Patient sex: M
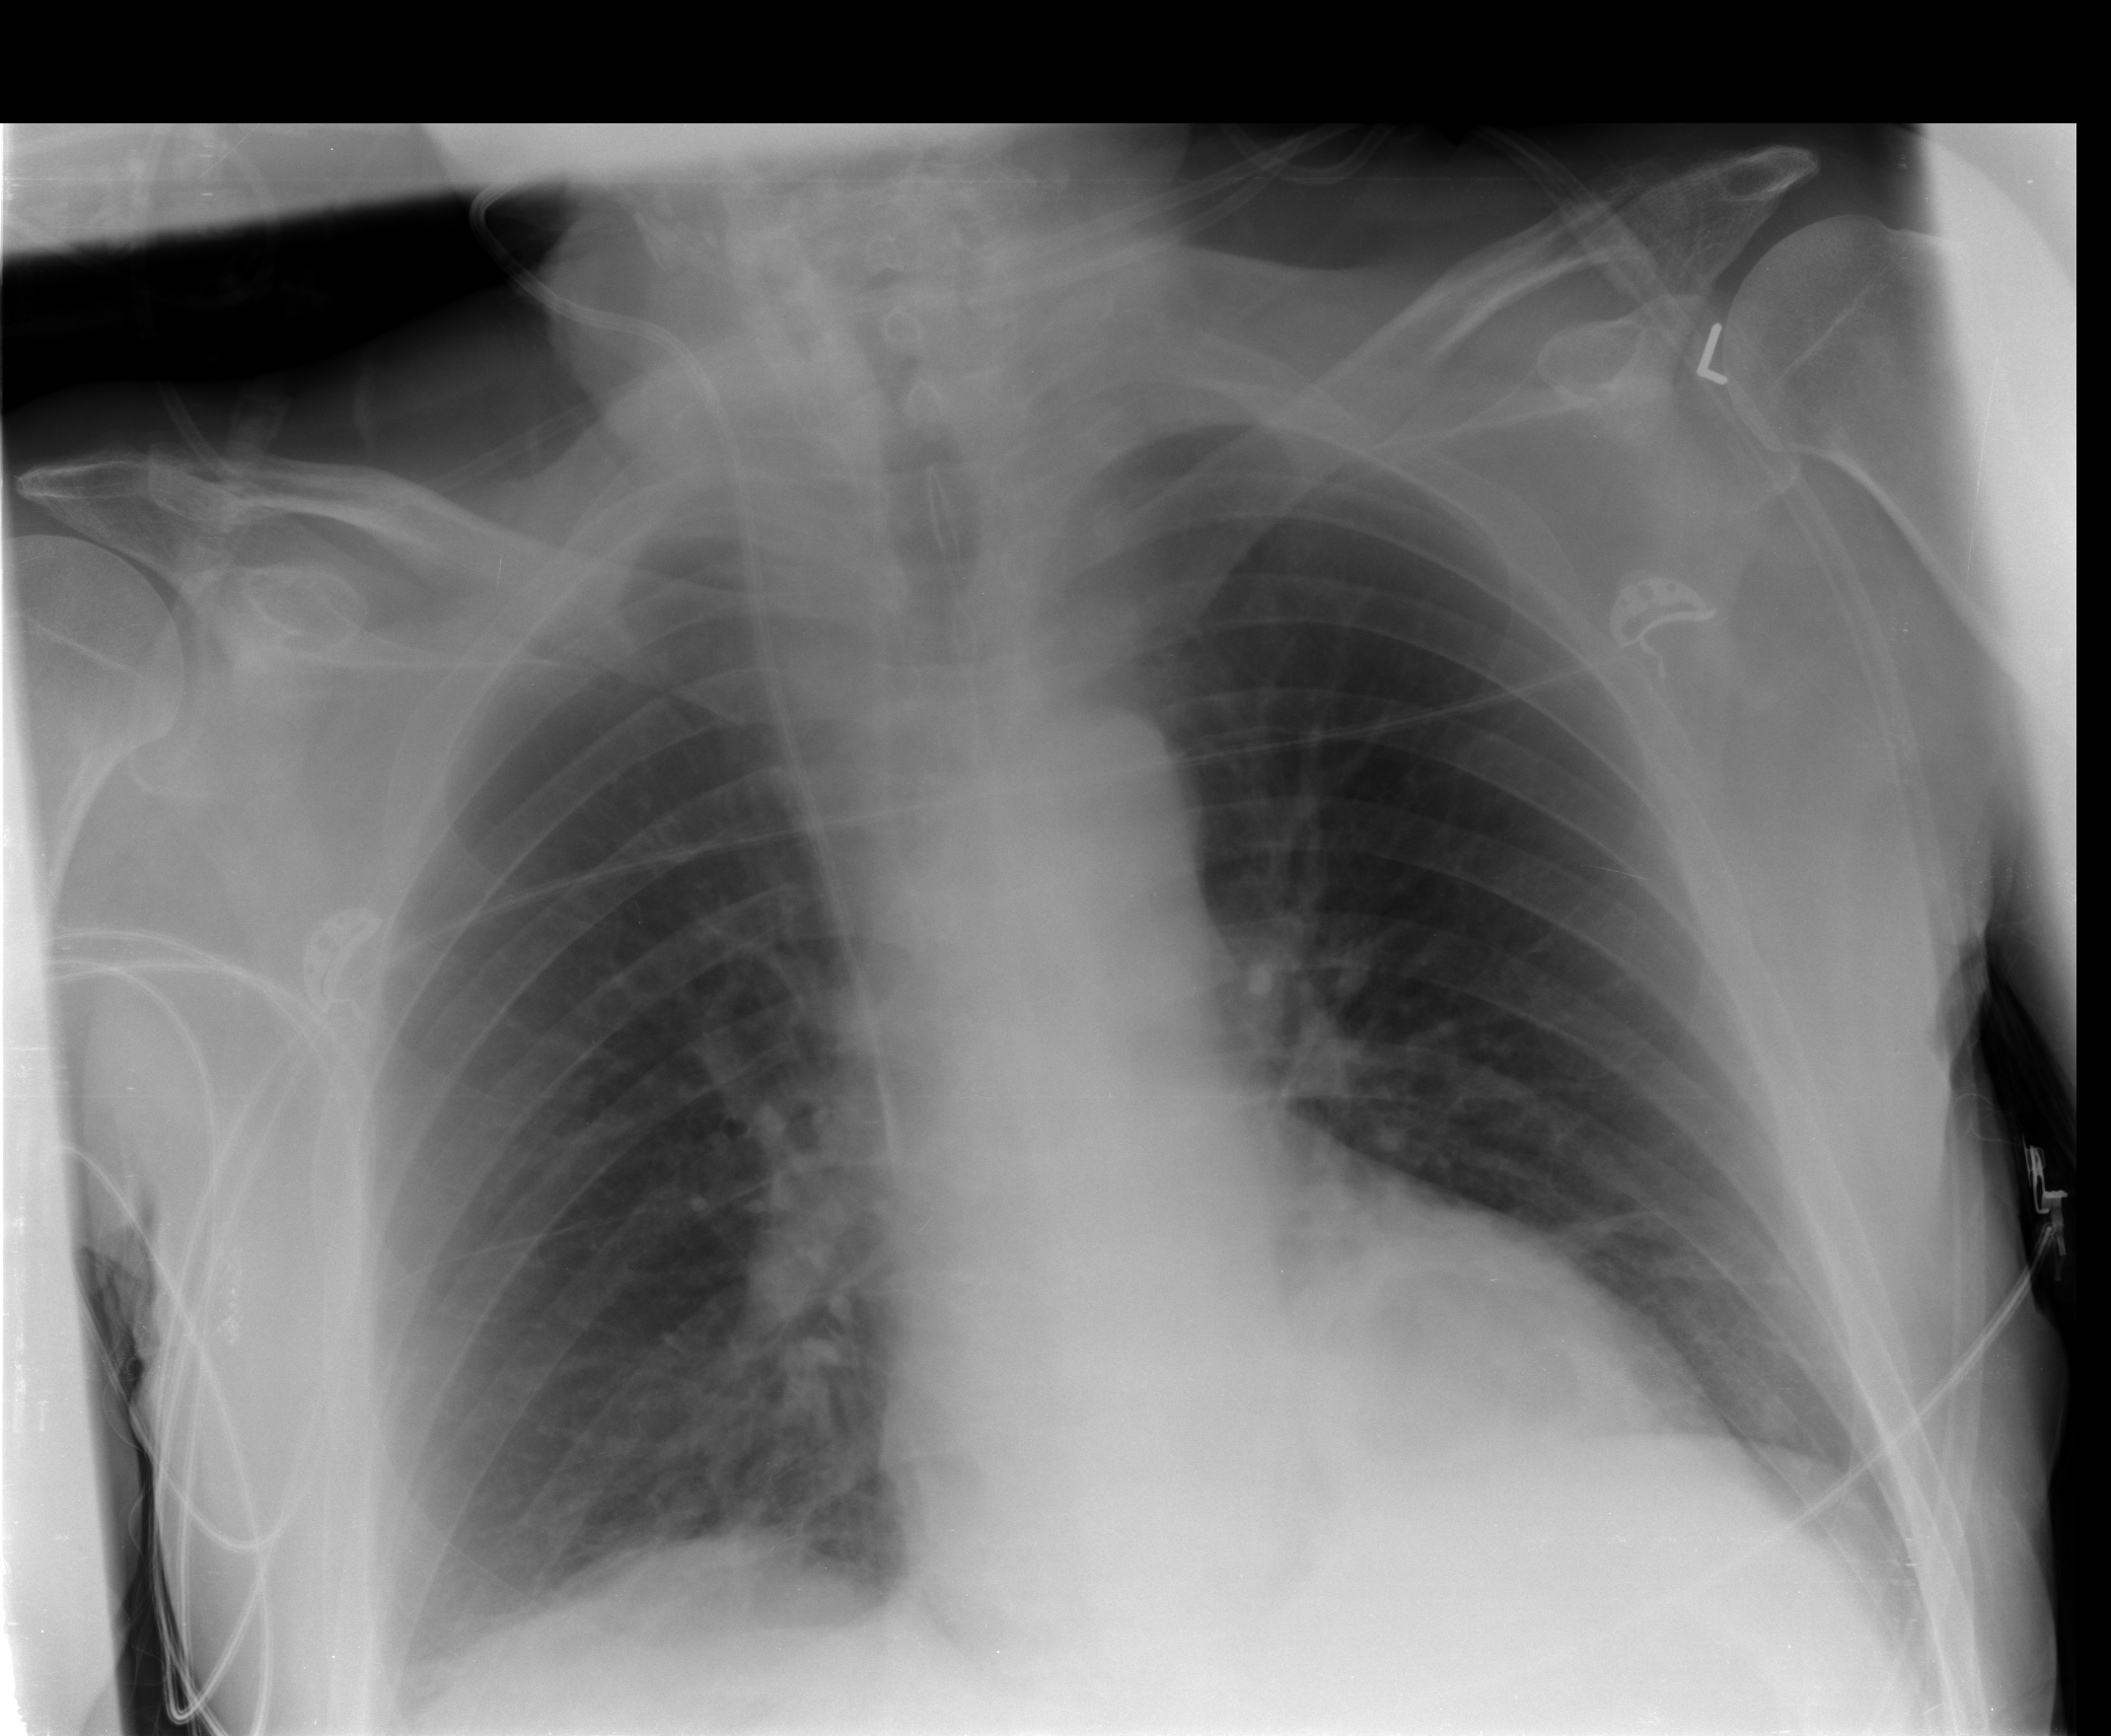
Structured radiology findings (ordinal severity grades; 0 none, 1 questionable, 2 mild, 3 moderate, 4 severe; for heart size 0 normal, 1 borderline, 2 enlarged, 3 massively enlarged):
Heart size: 0
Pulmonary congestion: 0
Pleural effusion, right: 2
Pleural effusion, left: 0
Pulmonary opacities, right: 0
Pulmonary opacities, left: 0
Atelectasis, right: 2
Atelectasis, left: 0